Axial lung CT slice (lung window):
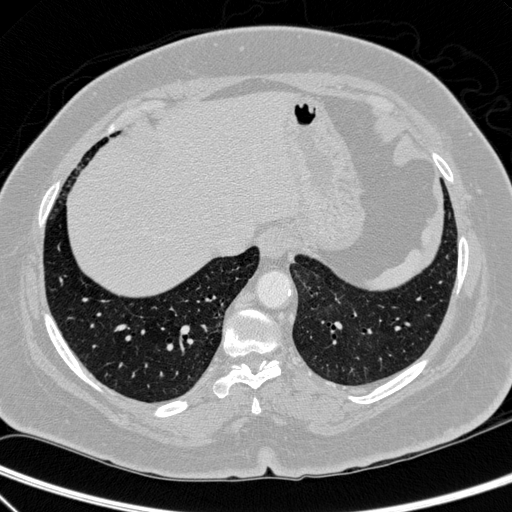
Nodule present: no